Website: ulta-beauty
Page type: payment
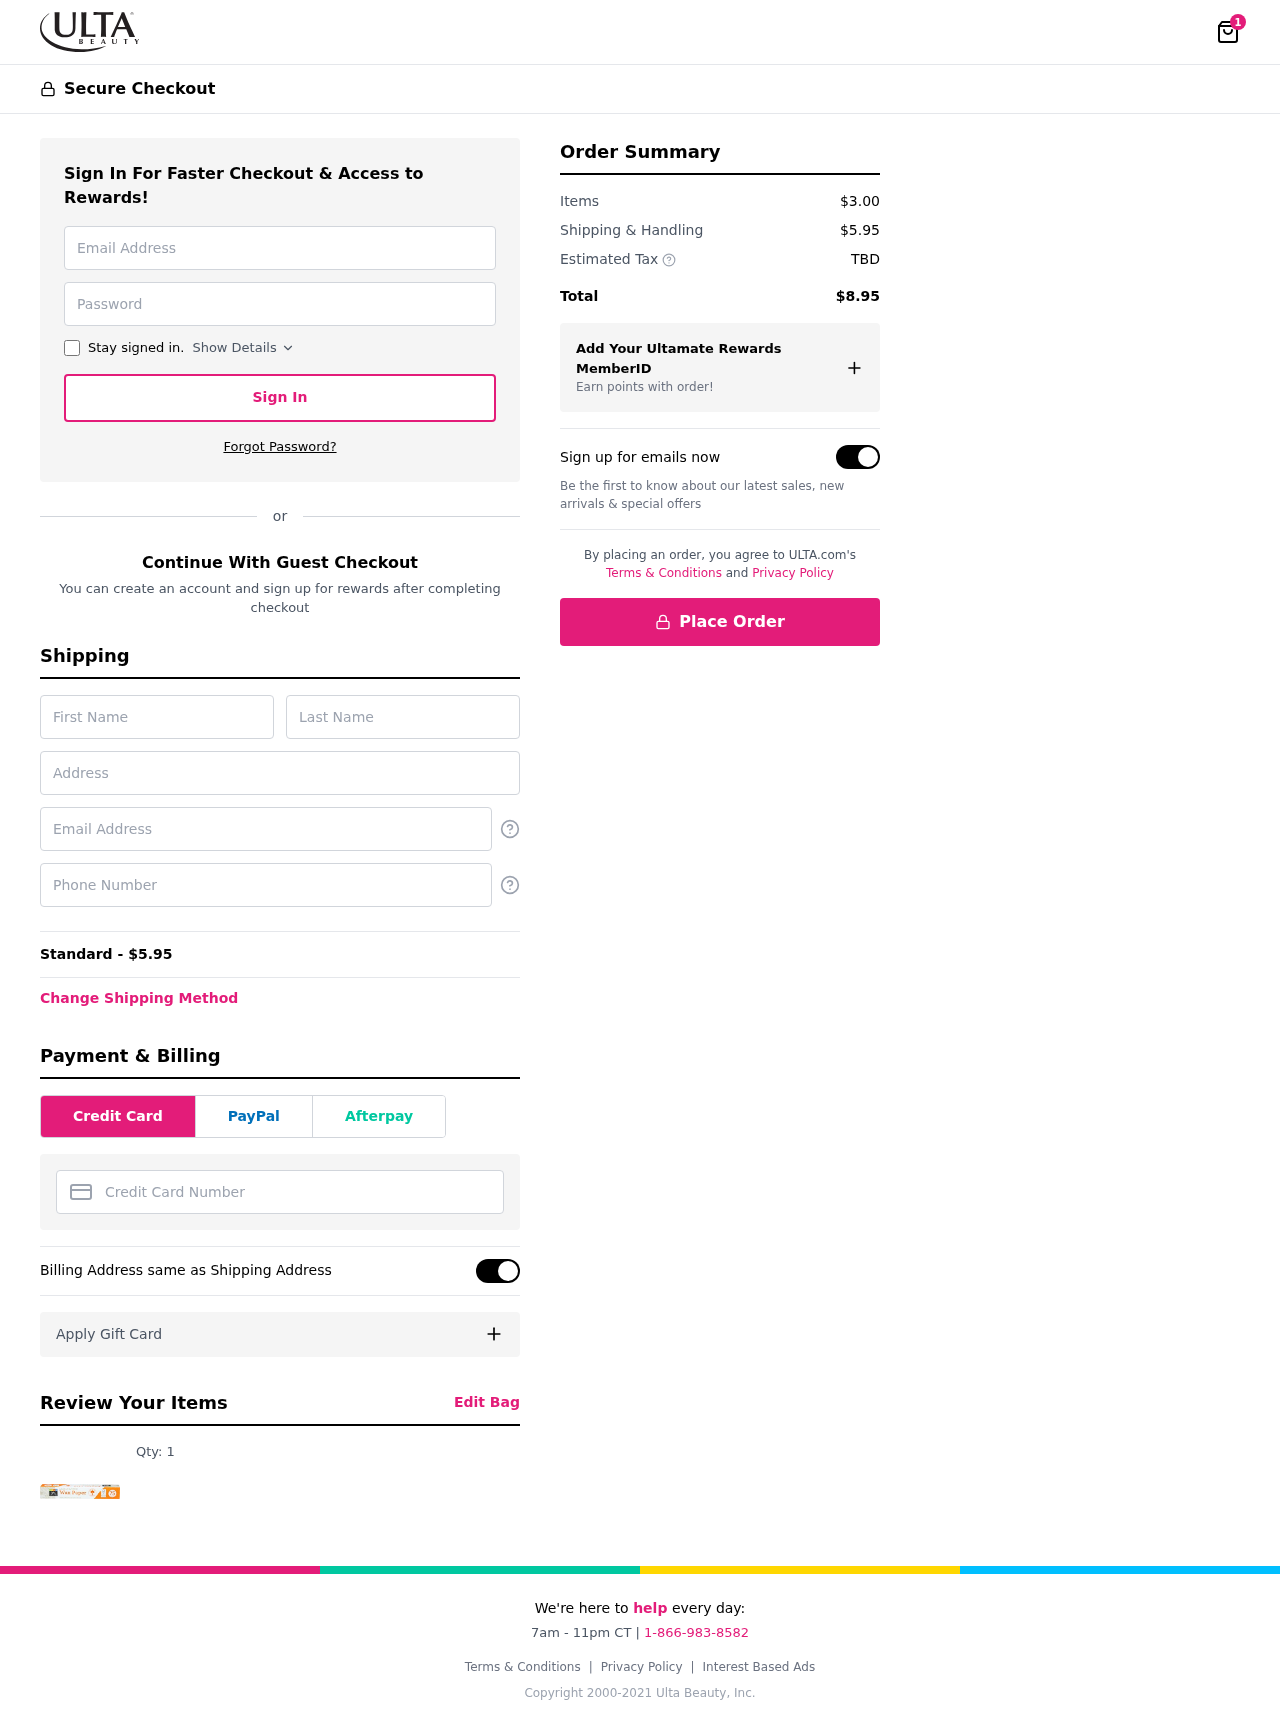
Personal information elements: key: PII_CARD_NUMBER
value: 2222 5105 9444 6540
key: PII_EMAIL
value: charles_price@hotmail.com
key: PII_FIRSTNAME
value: Charles
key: PII_LASTNAME
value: Price
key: PII_PHONE
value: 4953436512
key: PII_STREET
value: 504 Kelly Extensions
Product elements: key: PRODUCT1_QUANTITY
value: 1
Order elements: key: ORDER_NUM_ITEMS
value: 1
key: ORDER_SHIPPING_COST
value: $5.95
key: ORDER_SHIPPING_COST
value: Standard - $5.95
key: ORDER_SUBTOTAL
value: $3.00
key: ORDER_TAX
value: TBD
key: ORDER_TOTAL
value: $8.95